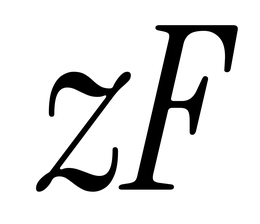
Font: InstrumentSerif-Italic